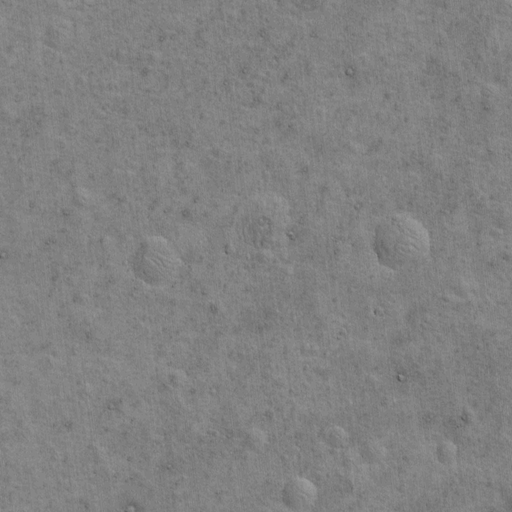
Classes present: Background